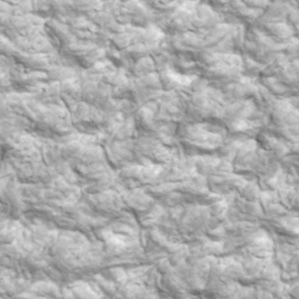
Label: non_frost